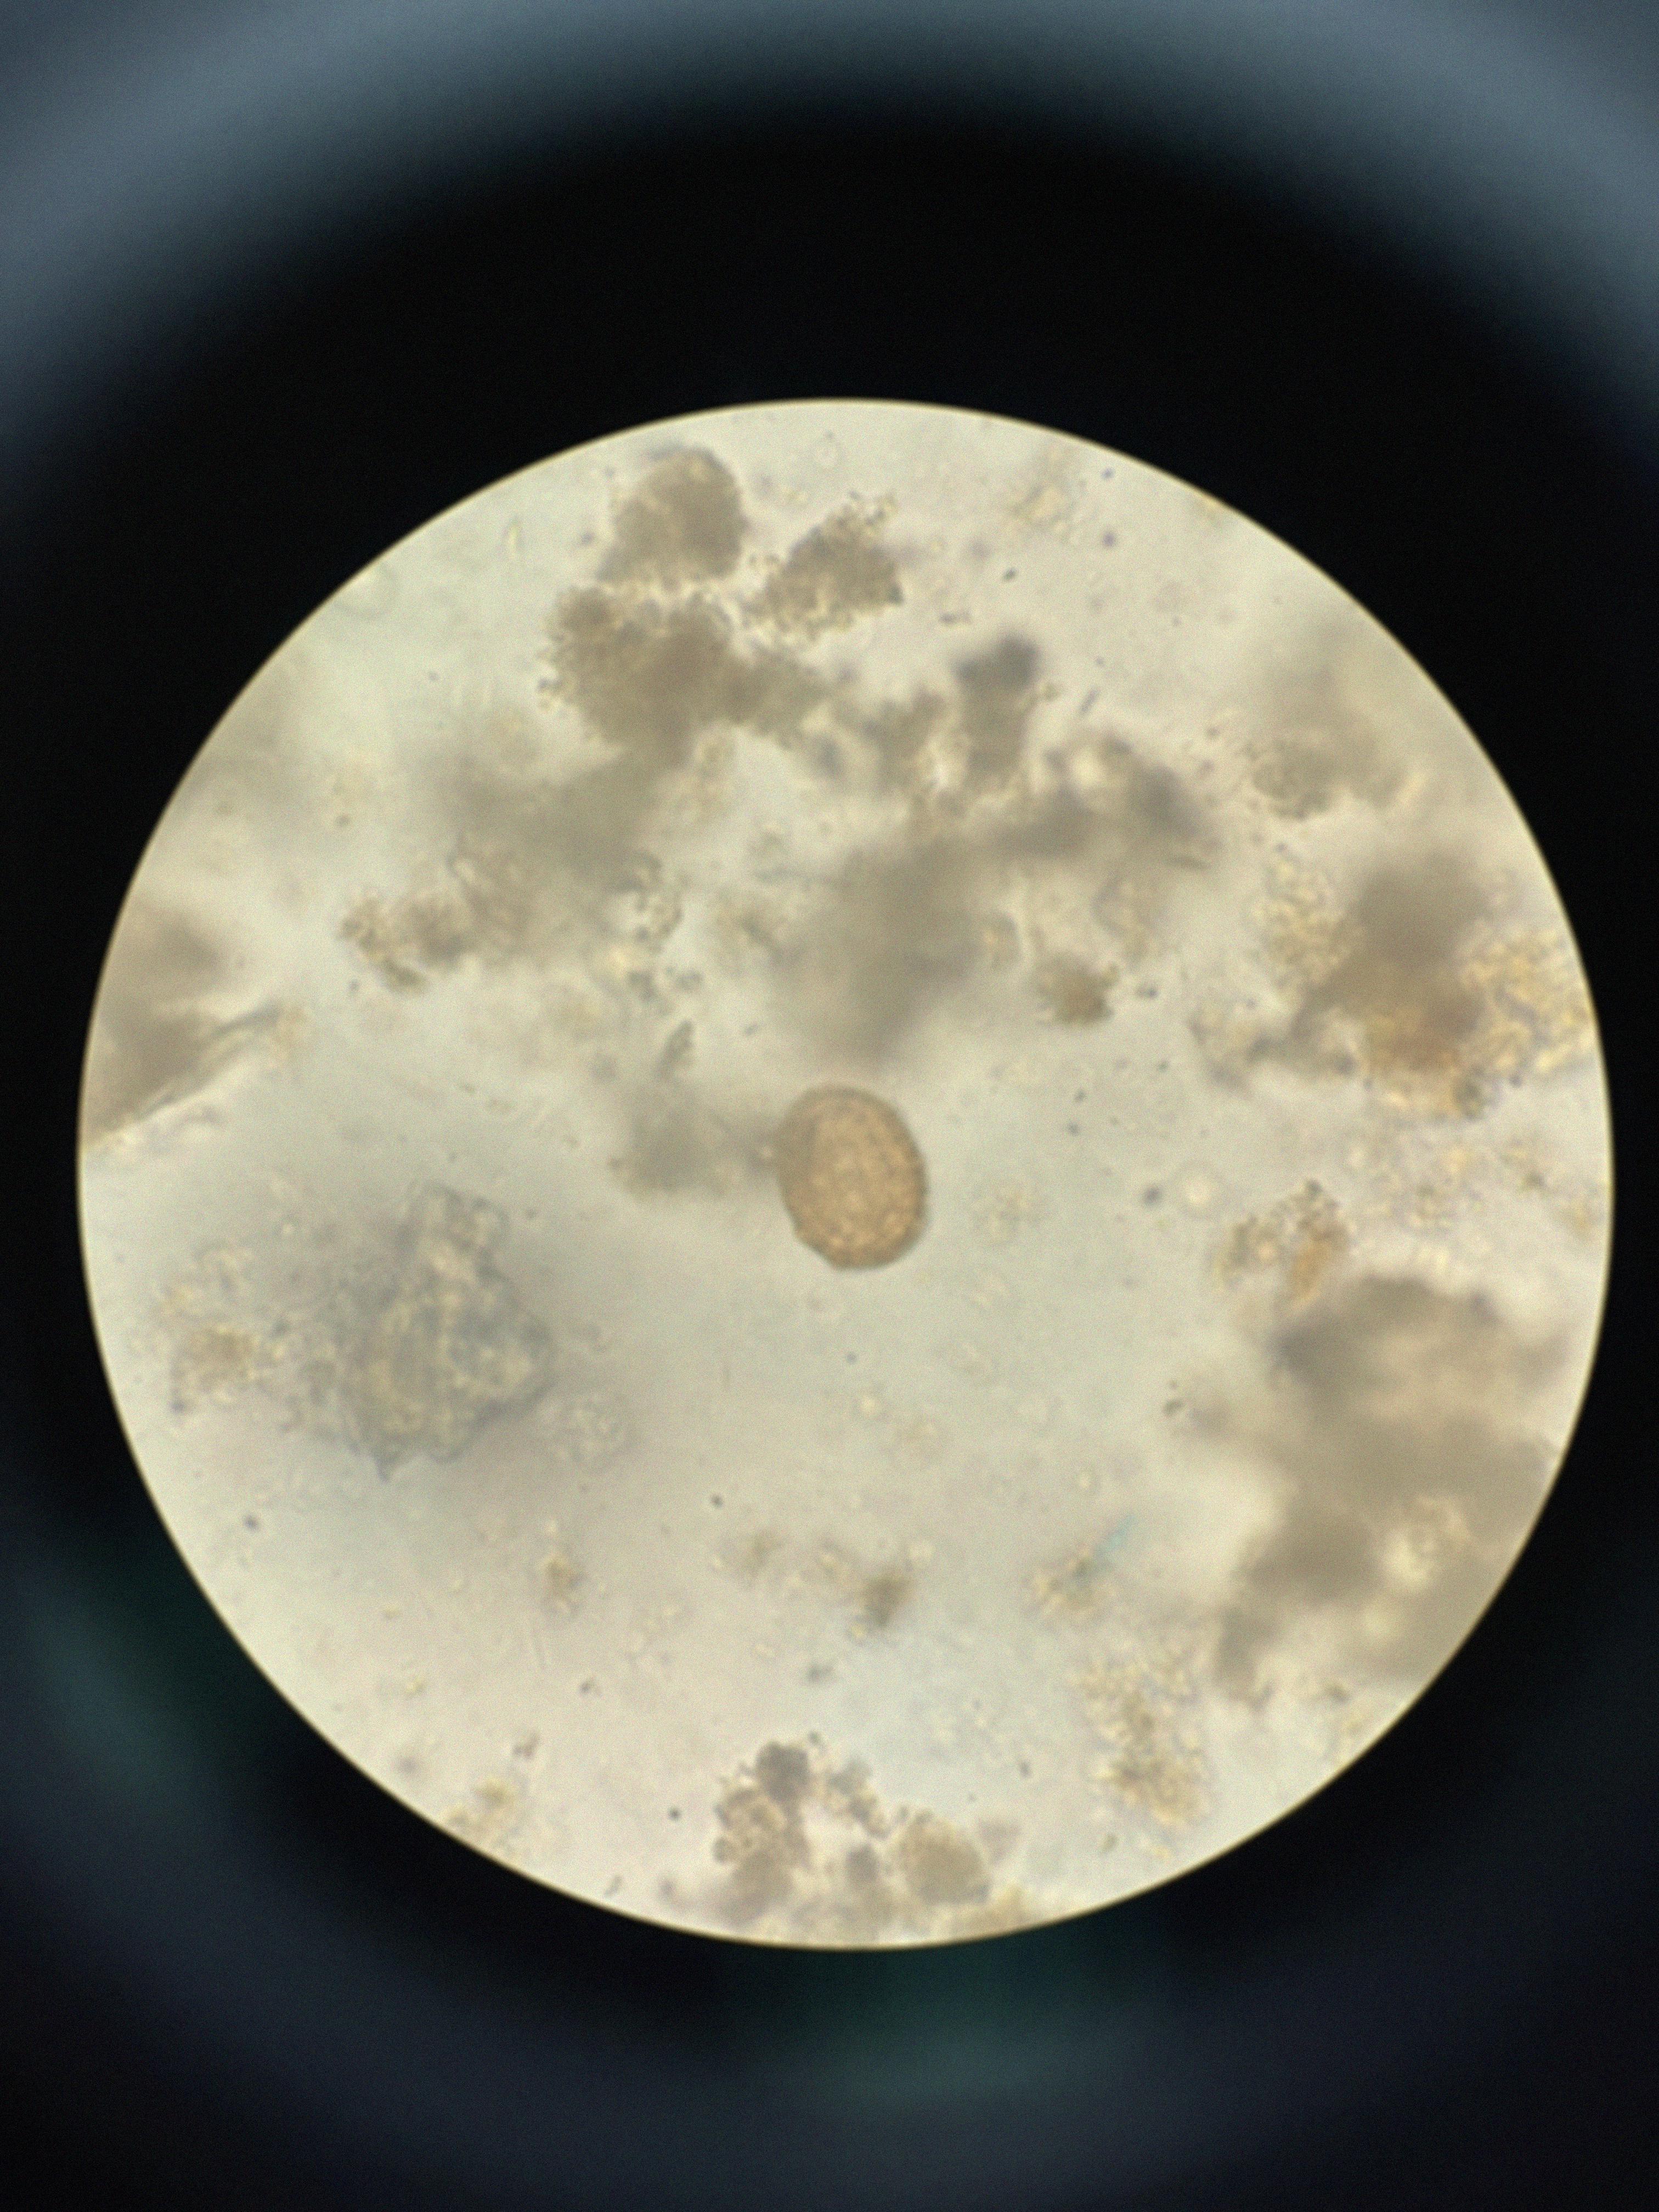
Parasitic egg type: Ascaris lumbricoides